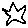
Label: star